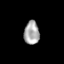
Tissue: skin
Cell type: Epithelial cells
Senescence score: 0.2095
Nuclear area (px): 346
Mean DAPI intensity: 170.113